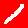
Digit: 1